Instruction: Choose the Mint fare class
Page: flights
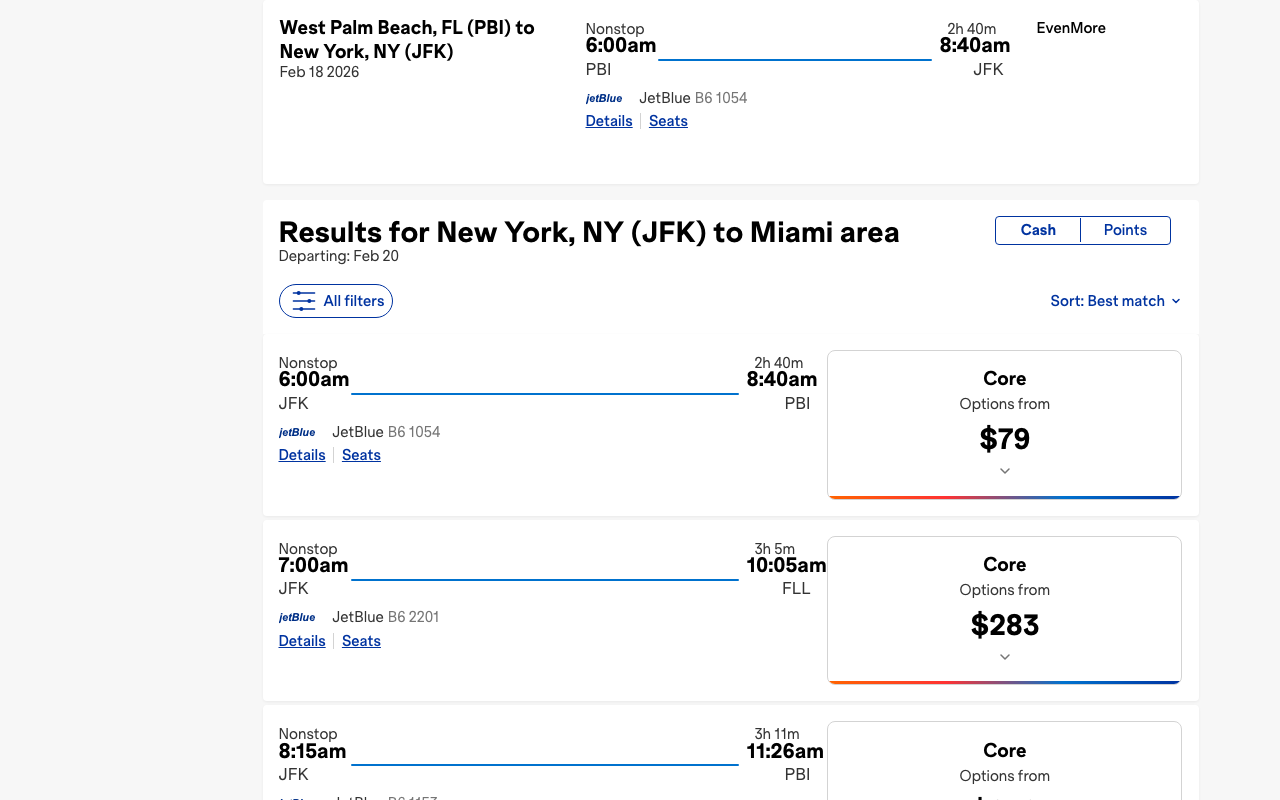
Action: click